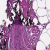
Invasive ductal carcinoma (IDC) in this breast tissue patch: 0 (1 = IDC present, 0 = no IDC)